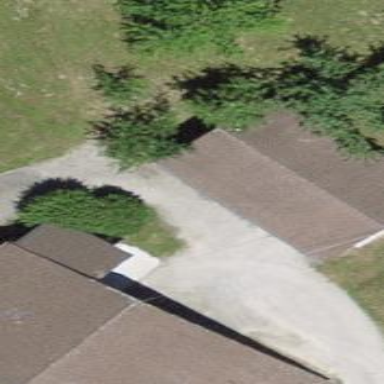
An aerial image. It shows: Rural barn.